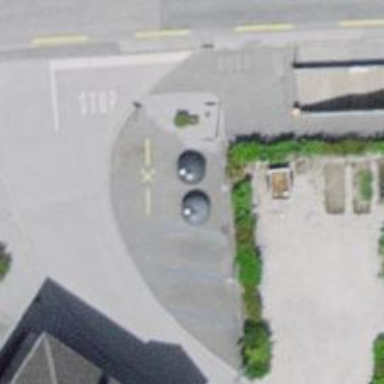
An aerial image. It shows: Waste disposal facility.